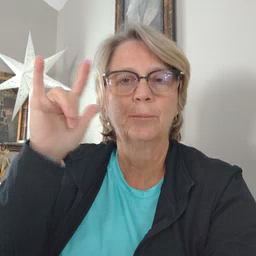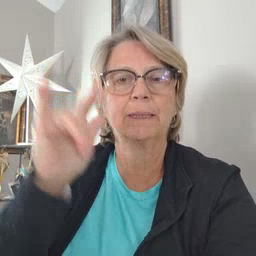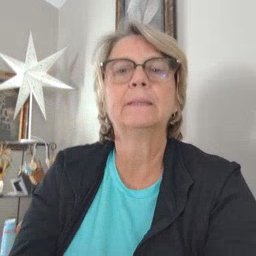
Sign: airplane